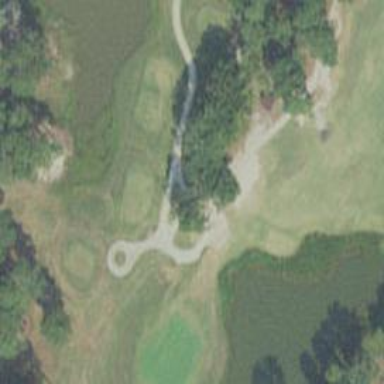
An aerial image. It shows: Path for golf carts.